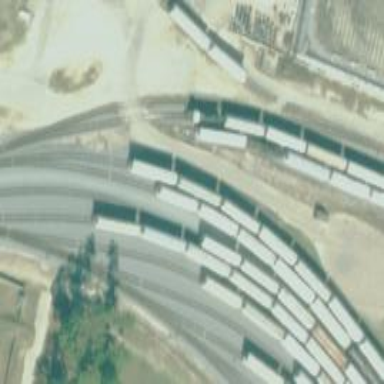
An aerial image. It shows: Railway spur service.